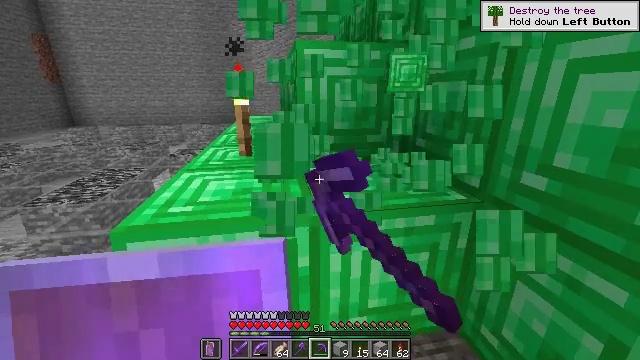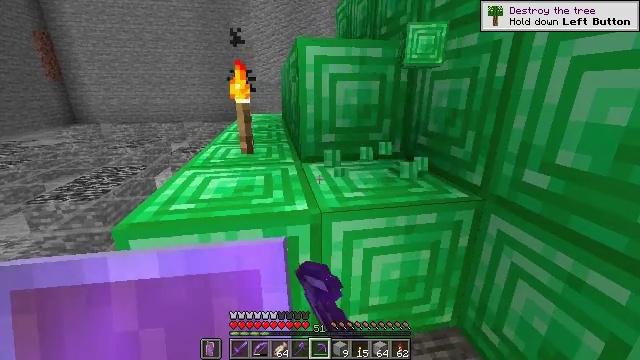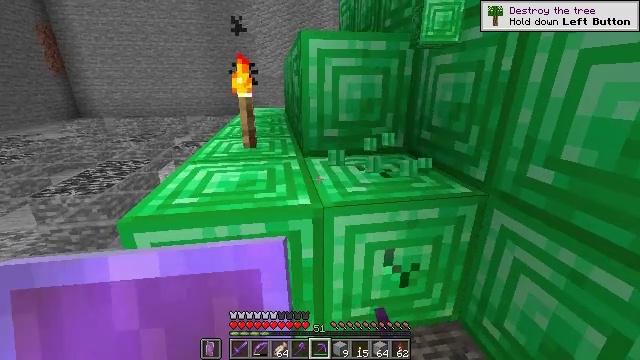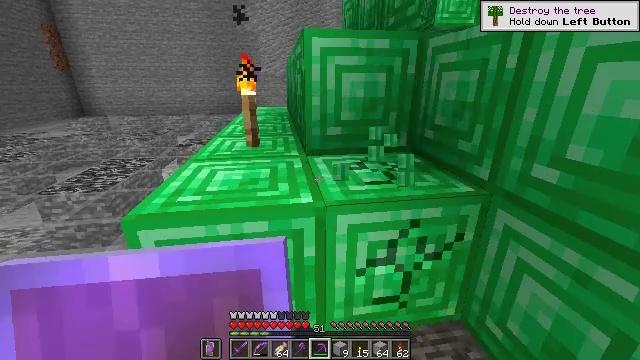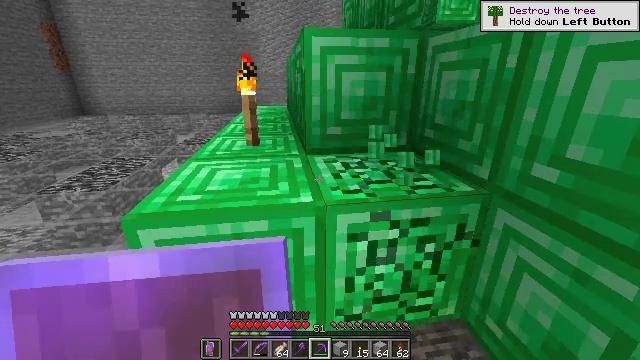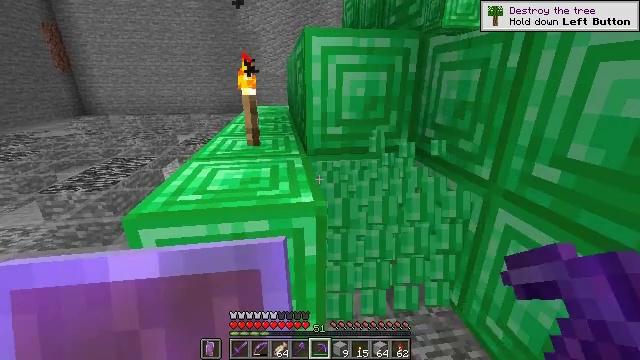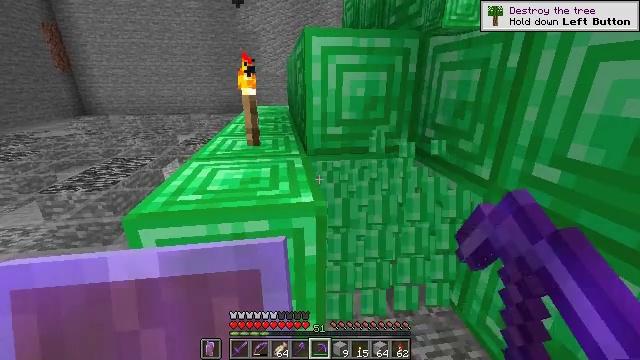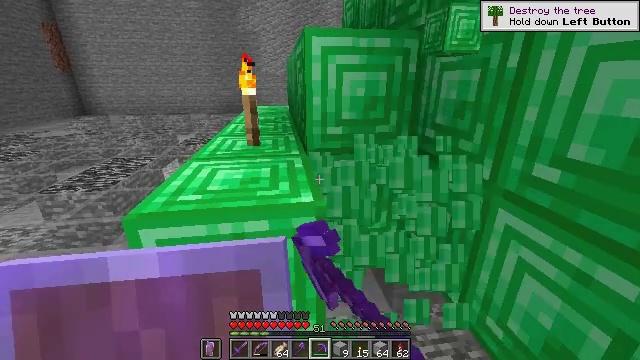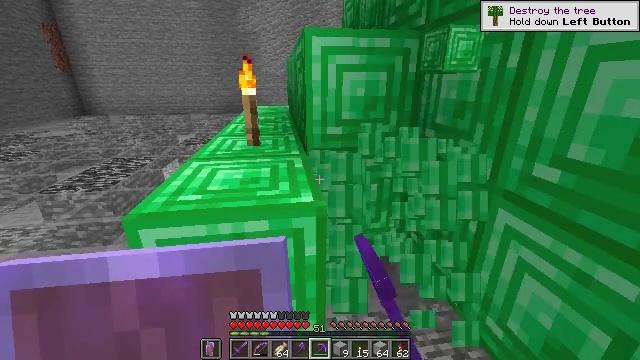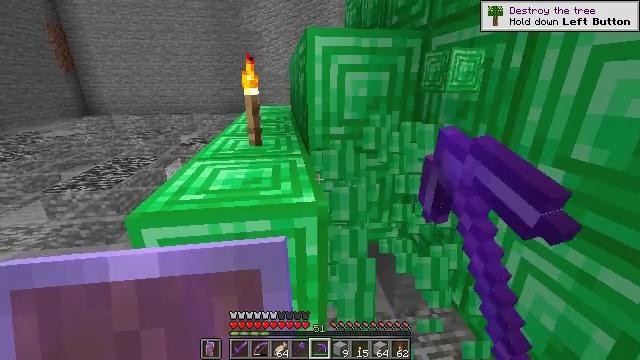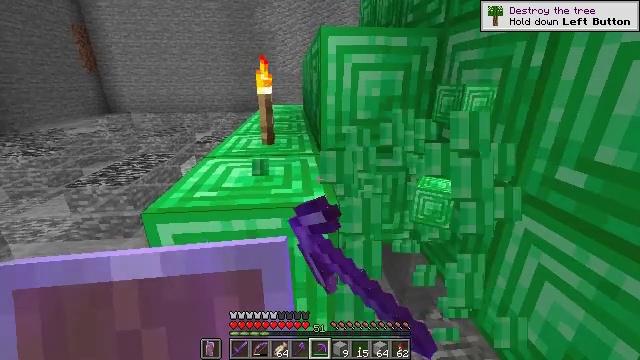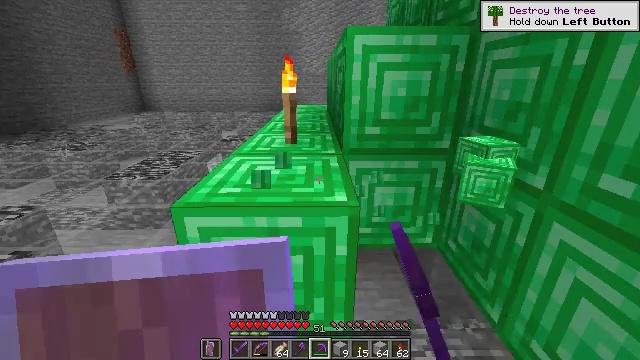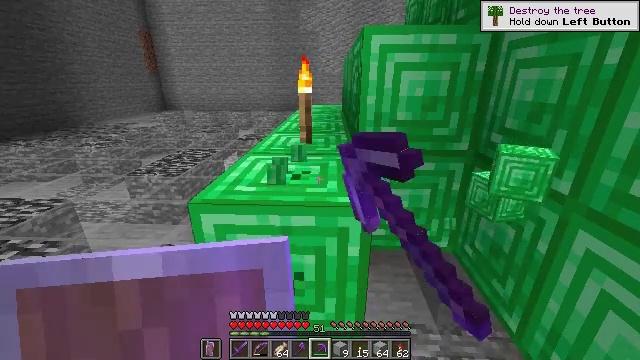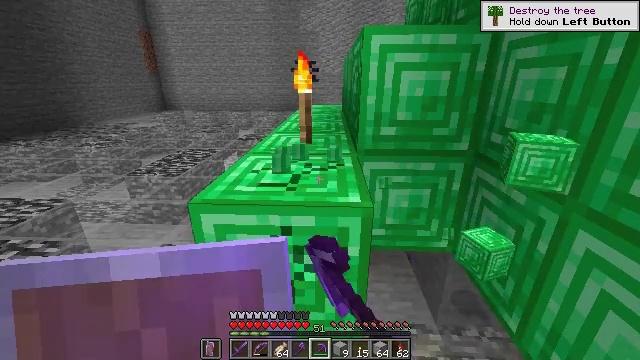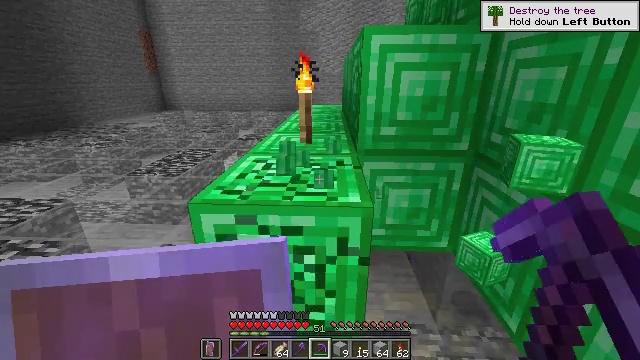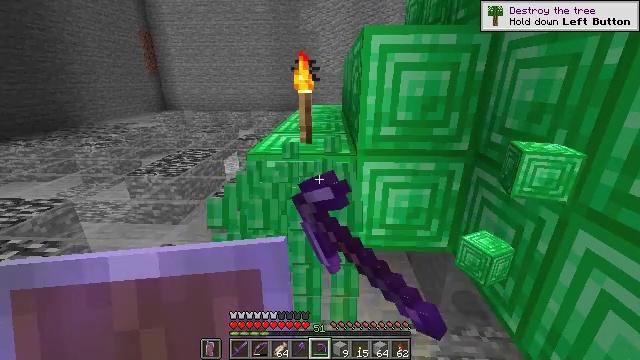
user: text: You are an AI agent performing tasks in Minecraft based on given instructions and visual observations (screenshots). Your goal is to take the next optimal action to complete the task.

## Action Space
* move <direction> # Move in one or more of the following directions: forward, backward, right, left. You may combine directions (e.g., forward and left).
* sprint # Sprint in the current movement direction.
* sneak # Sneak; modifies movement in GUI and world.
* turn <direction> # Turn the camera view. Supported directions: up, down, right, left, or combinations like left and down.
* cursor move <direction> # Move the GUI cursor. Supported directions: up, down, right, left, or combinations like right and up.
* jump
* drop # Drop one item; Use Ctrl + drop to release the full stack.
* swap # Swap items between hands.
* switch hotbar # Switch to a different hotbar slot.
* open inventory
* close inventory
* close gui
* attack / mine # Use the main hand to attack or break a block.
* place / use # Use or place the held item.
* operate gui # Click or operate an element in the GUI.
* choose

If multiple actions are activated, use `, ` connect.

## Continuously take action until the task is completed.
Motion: motion action
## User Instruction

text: Harvest the emerald block.
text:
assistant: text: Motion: attack / mine
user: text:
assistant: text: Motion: turn down, attack / mine
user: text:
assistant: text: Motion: attack / mine
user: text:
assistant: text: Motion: attack / mine
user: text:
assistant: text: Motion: attack / mine
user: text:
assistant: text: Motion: attack / mine
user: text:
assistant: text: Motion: attack / mine
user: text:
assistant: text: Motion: attack / mine
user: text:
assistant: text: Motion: attack / mine
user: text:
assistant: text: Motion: turn left, attack / mine
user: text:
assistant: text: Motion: turn left, attack / mine
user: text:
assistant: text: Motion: turn left, attack / mine
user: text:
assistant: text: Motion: attack / mine
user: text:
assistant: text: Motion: attack / mine
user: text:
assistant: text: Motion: attack / mine
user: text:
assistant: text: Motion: attack / mine
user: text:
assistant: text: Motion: turn right, attack / mine
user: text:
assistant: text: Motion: attack / mine
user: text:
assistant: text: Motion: attack / mine
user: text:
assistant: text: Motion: attack / mine
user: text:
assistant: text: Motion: attack / mine
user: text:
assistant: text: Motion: attack / mine
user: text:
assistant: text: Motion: attack / mine
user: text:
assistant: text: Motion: move forward, turn up, attack / mine
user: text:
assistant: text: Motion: move forward, attack / mine
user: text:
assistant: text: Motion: move forward, attack / mine
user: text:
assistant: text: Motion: move forward, attack / mine
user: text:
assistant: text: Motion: attack / mine
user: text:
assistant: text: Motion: attack / mine
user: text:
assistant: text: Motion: attack / mine